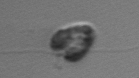
Label: flagellate